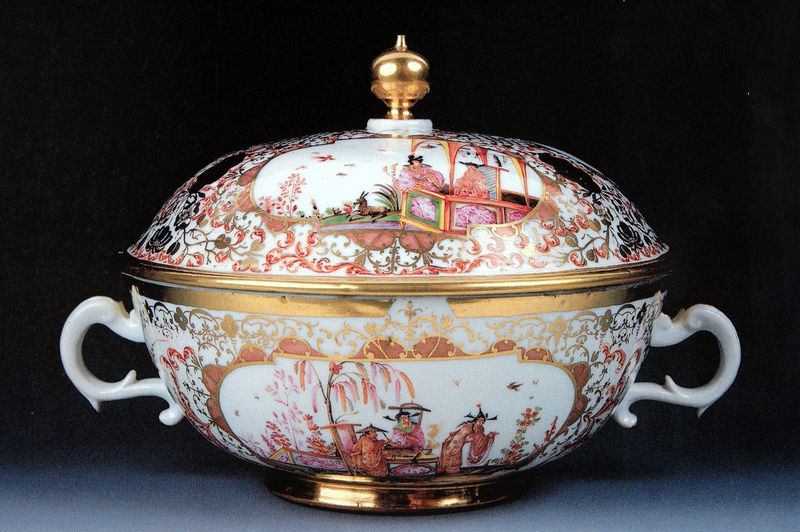
Titel: Deckelschüssel
Künstler: Johann Gregorius (Bemalung) Höroldt
Standort: Dresden
Institution: Zwinger
Schlagwörter: baum, blau, fuß, gruppe, mann, schatten, vogel, weiß, frauen, grün, menschen, see, blumen, frau, frisur, haar, hut, licht, männer, schmuck, schwarz, szene, blüten, gebäude, rot, tier, malerei, mode, muster, ornament, barock, haarschmuck, mensch, schale, schüssel, silber, sockel, bild, gräser, halme, vögel, weide, gitter, gold, reich, decke, gewänder, girlande, pflanze, pflanzen, borte, england, knopf, rokoko, rosa, seide, oval, rund, garten, henkel, keramik, ranken, vase, balkon, topf, japan, zöpfe, violett, weis, kutsche, rand, figuren, staffage, essen, zopf, glanz, floral, ornamente, verzierung, tasse, edel, japanisch, fein, exotik, bemalt, foto, photographie, kante, pink, griff, deckel, gefäß, dose, porzellan, vergoldet, asien, geschirr, asiatisch, photo, verziert, chinesisch, china, griffe, knauf, fisch, farbfoto, reif, baldachin, königlich, pavillon, suppe, terrine, golden, dresden, goldrand, hutschenreuther, meissen, porzelan, porzellanmalerei, bemalung, prozellan, bock, angewandte kunst, phantasie, suppentopf, ziege, glasur, behälter, drache, aufbewahrung, vergoldung, wertvoll, kostbar, bauchig, trum, malereien, terrinne, sänfte, schwalbe, reis, kirschblüte, chinoiserie, handbemalt, terine, chinesen, abschluß, chins, goldreif, sakura, standring, suppenschüssel, suppenterrine, teehaus, fußring, handhabe, 1890, henkle, henkelschale, verziwhrung, henkelbecher, deckelterrine